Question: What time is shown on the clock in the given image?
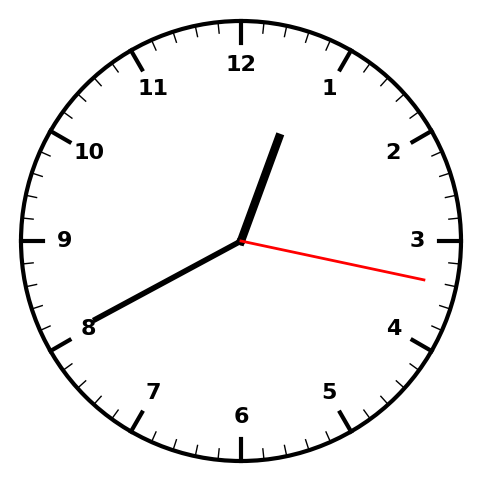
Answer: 12:40:17